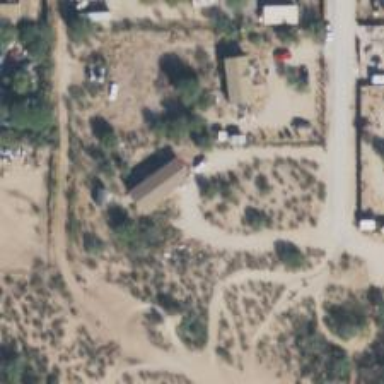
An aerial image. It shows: Driveway leading to service road.